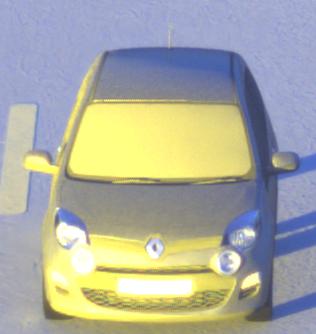
Make: Renault
Model: Twingo 1.2 LEV 16V 75
Detailed model: Twingo (II)
Model produced from: 2012/01
Model produced until: 2014/07
Doors: 3
Color: gray
Road condition: dry road
Daytime: sunrise or sunset
Contrast: high contrast